Field crop: maize
Growth stage: 2
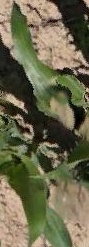
Species: maize